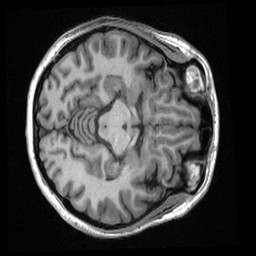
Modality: T1w
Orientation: axial
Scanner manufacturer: ge
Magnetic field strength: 3 T
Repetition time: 0.007656 s
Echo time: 0.002936 s